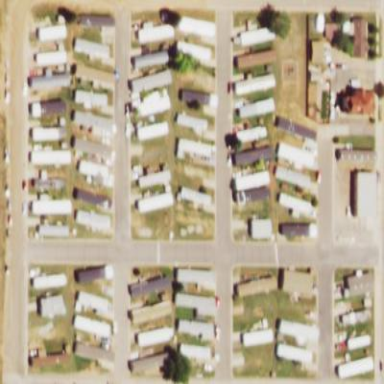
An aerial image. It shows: Residential area with mobile homes.